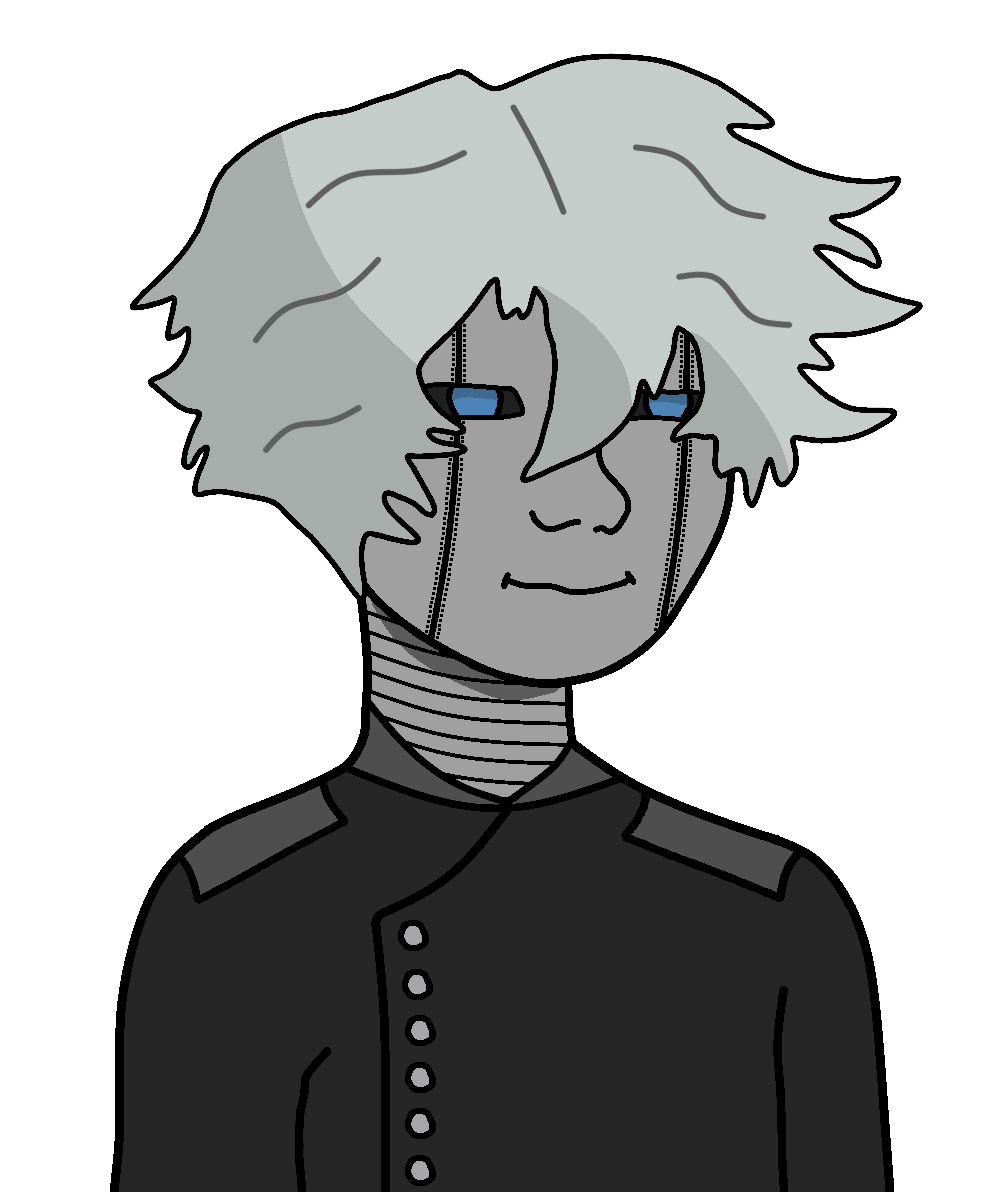
Label: 5_Twinkjak